Question: I have a system in WPF and C# and SQLITE(this is not important here), that calculates the amount of water people drink in a day. User has the permission to alter the value of cup size in ML and the meta of the day(in this case it's not important).
The calculation of the thing is:
'''
takewatervalue = int.Parse(this.takeWater.Text) + takewatervalue;
counter = takewatervalue * cupml;
textCounter.Text = counter.ToString();
'''
This calc works fine when people don't alter the value of cupml in another window(shown below), when they alter, this happens:

example before alter the value of cupml:
'''
cupml = 200 // actual value of cupml choosen for the user
takewatervalue = int.Parse(this.takeWater.Text)(user input = 1) + takewatervalue(0); //
counter = takewatervalue //1 * cupml //200; // = 200 ml -- this is right no problem here
textCounter.Text = counter.ToString(); // showing to the user the counter and that's good
'''
another round:
'''
cupml = 200 // actual value of cupml choosen for the user
takewatervalue = int.Parse(this.takeWater.Text)(user input = 1) + takewatervalue(1); //
counter = takewatervalue //2 * cupml //200; // = 400 ml -- this is right no problem here
textCounter.Text = counter.ToString(); // showing to the user the counter and that's good
'''
But when we change the cupml, this happens:
'''
actual conter value = 400 ML
cupml = 300 // actual value of cupml choosen for the user in another window
takewatervalue = int.Parse(this.takeWater.Text)(user input = 1) + takewatervalue(2); //
counter = takewatervalue //3 * cupml //300; // = 600 ml -- this is not right, the right value is 600 + 400(the old counter) = 1000 ML
textCounter.Text = counter.ToString(); // showing the wrong counter;
'''
Someone knows to calculate this in another way?
the complete code for reference its here which has a database in SQLITE and other stuff, but the point here its this calculation: <URL>
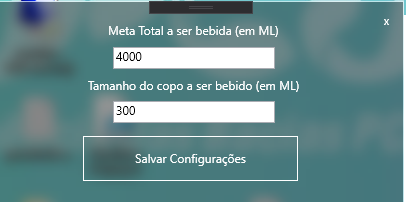
Answer: It seems to me that you have some design issues with the way you calculate the amount of water drunk. I.e. you store the number of cups drunk without knowing what the capacity of the actual cup was. And in the meantime you can alter the size of the cup which in fact acts as if all the previously drunk cups were changed.
First of all, I'd not use the UI control's fields as storage (I'd avoid 'int.Parse').
Then, depending on the long run, I'd either have a single milliliter counter or a list of
"drink" event where a cup capacity is stored every time a cup of water is drunk.
Thus, think about something like (I haven't compiled it):
'''
public class WaterConsumption
{
private List<int> _DrunkCups = new List<int>();
public int CupCapacity { get; set; }
public void DrinkACupOfWater()
{
this._DrunkCups.Add(CupCapacity);
}
public int GetTotalWaterDrunk()
{
return this.DrunkCups.Sum()
}
}
'''
Then the content of the upper field in your form is the result of 'GetTotalWaterDrunk()' and the content of the lower field of your form has to be stored in 'CupCapacity'.
Let me know if it's clear to you and if it solves your problem.